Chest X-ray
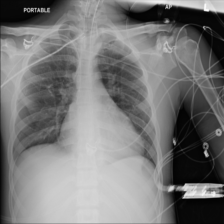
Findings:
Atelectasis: negative
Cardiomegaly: negative
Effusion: negative
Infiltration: negative
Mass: negative
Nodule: negative
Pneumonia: negative
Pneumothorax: negative
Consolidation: negative
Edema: negative
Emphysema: negative
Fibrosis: negative
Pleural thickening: negative
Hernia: negative